Question: I am using "SquishIt" for combining my .js and .css files.
The problem is that the squishit bundle results in a 304 (not changed) when all other resources are 200 (from cache). If I put the files in the regular way I get the wanted 200 result.
An example of my code:
'''
@MvcHtmlString.Create(@Bundle.JavaScript().Add("~/Scripts/Libs/jquery.cookie.js").Add("~/Scripts/Libs/jquery.dynatree.min.js").Add("~/Scripts/Libs/jquery.json-2.3.min.js").Add("~/Scripts/Libs/jsrender.js").Add("~/Scripts/Libs/jstorage.min.js").Add("~/Scripts/Common/utils.js").Add("~/Scripts/DataServices/AccountDataServices.js").Add("~/Scripts/AccountSelection.js").WithMinifier<SquishIt.Framework.Minifiers.JavaScript.MsMinifier>().Render("~/Scripts/AccSelectionscriptBandle_#.js"))
'''
The result:

:
I am using "Debug=false";
All other resources are 200 (from cache)
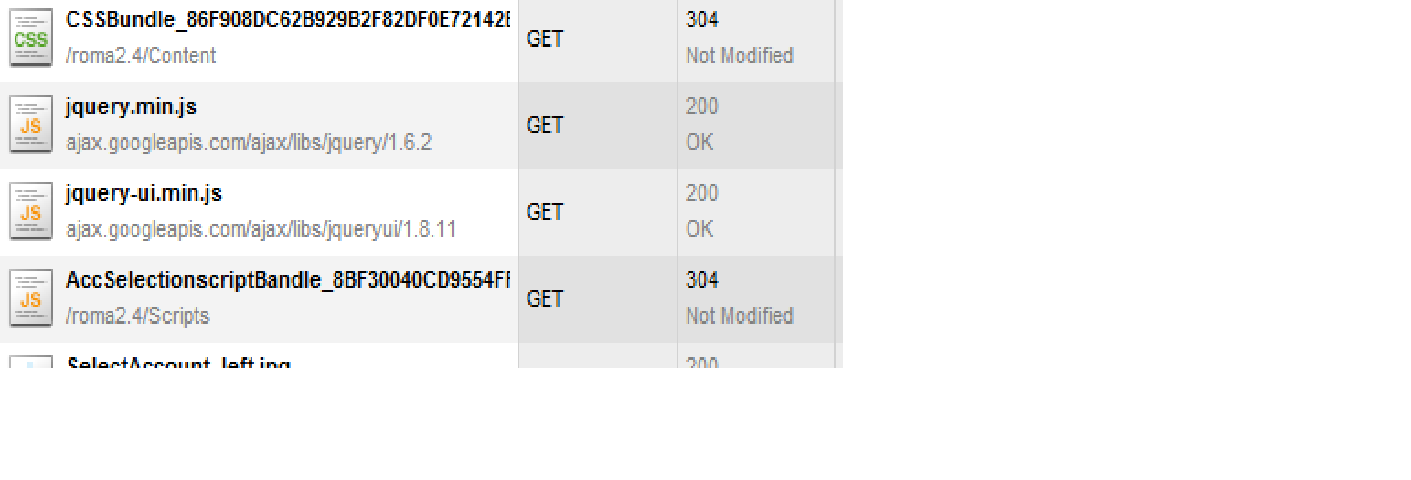
Answer: I believe you are on the right track, but you need to go one step further and add one more option to your clientCache setting (cacheControlCustom="must-revalidate"):
'''
<staticContent>
<!-- A clients cache will expire 90 days after it is loaded -->
<!-- each static item is revalidated against the server to see if the LastModifiedDate is different than the If-Modified-Since date-->
<!-- http://msdn.microsoft.com/en-us/library/ms689443.aspx -->
<clientCache cacheControlMode="UseMaxAge" cacheControlMaxAge="90.00:00:00" cacheControlCustom="must-revalidate"/>
</staticContent>
'''
The cacheControlCustom forces a check against the server to compare the lastModifiedDate and the If-Modified-Since of the particular static file. Setting the cacheControlMaxAge will only get you so far, especially when you modify the file on the server, your client may not re-pull the file automatically. The setting you have (500 days) will only pull the file after it has been on the client's machine for 500 days. If that is your intention, great. (Also, SquishIt will mask some the caching behavior because changing a js/css file within a package, will generate a different hash name.)
The Url within the comment may explain a little more from MSDN.